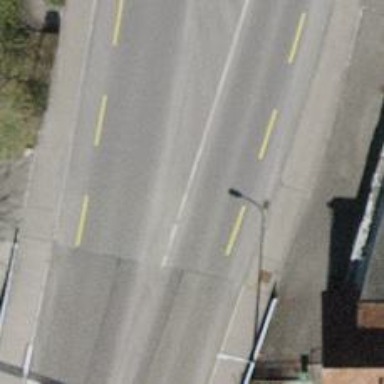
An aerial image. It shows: Primary highway with dedicated lane for cyclists.